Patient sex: F
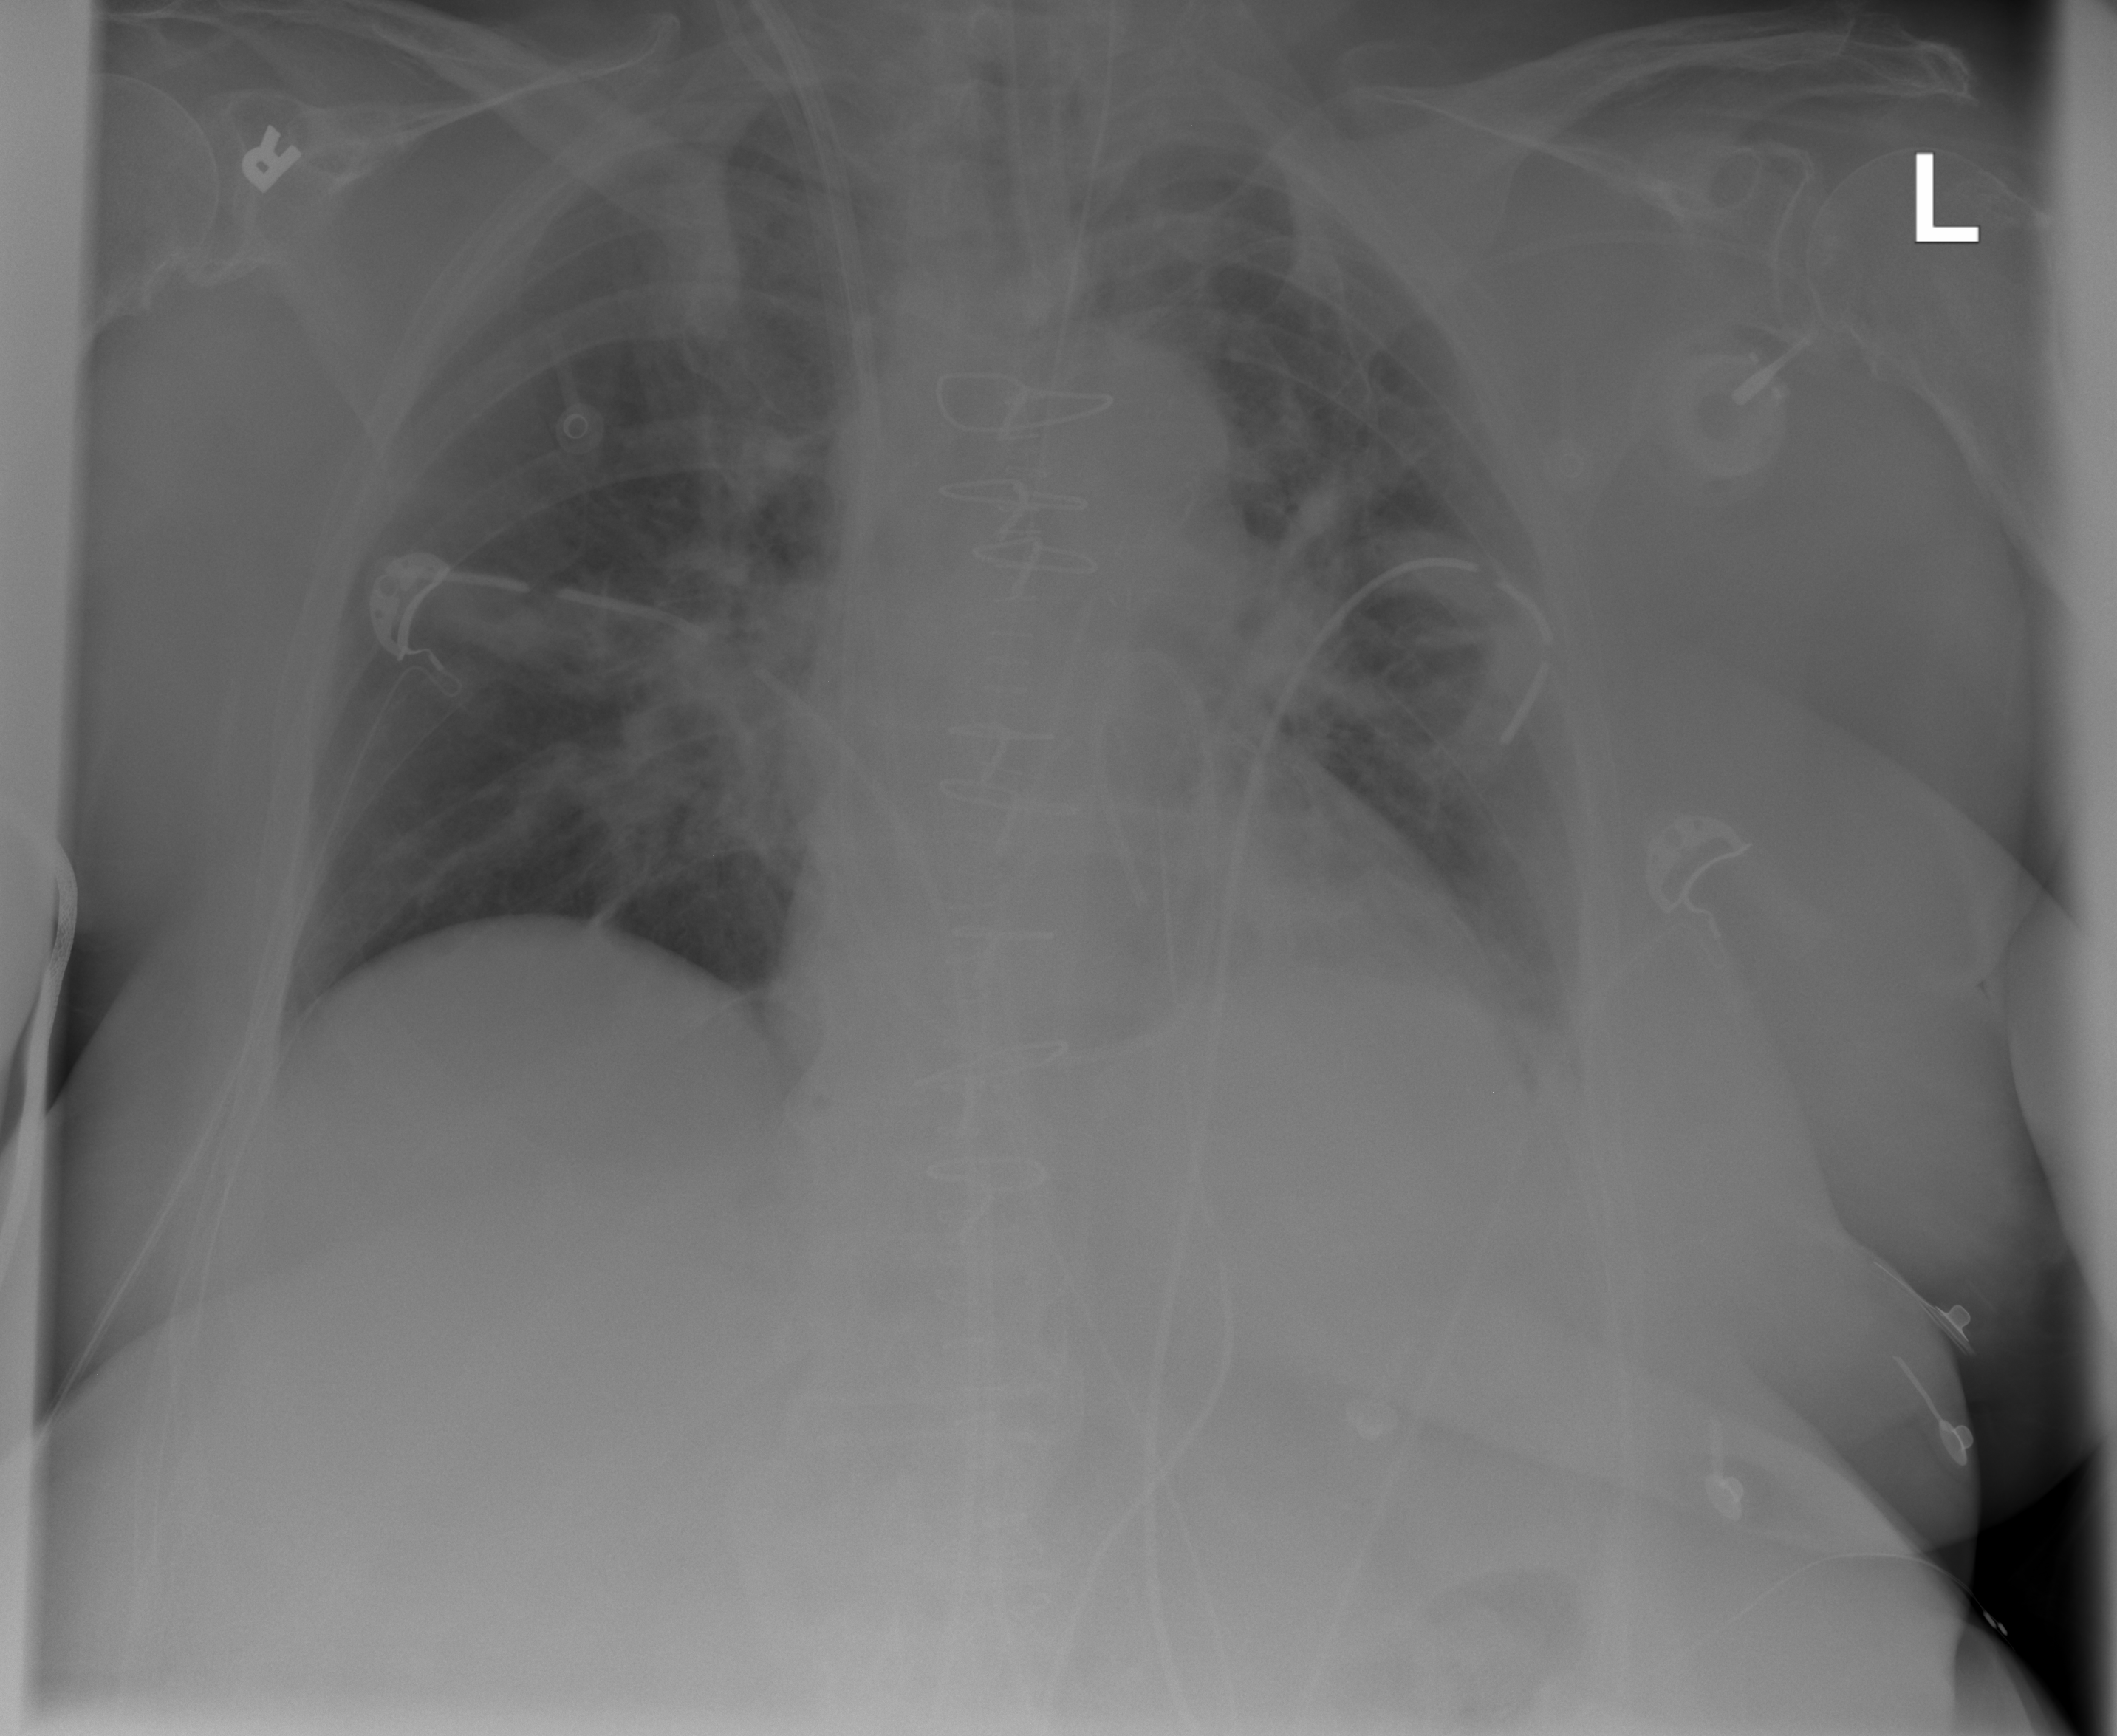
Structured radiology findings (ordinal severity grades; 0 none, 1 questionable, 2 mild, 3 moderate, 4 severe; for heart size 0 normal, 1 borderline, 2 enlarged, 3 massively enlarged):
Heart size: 0
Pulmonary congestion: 2
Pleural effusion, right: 0
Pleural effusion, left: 2
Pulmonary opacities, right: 2
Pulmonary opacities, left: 2
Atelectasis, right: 2
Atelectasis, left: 2